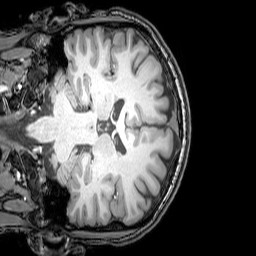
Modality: T1w
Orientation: coronal
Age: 23
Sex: male
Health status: healthy
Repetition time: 0.081 s
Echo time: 0.037 s